Aerial crown-view tile of a tropical tree (Barro Colorado Island, Panama), acquired 20250715:
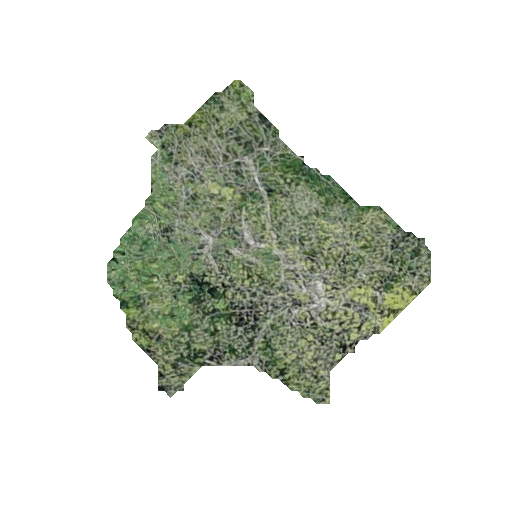
Species: Tabebuia rosea
GBIF accepted scientific name: Tabebuia rosea
Crown area: 90.455 m²